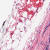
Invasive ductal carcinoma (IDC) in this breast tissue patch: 0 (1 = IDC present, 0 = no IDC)